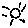
Label: sun